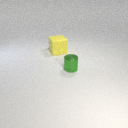
small green metal cylinder to the right of large yellow rubber cube